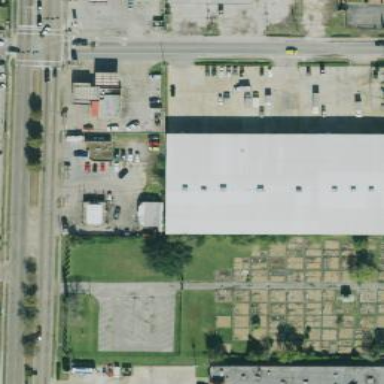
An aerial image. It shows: Warehouse with gabled roof. The building functions as wholesale shop.